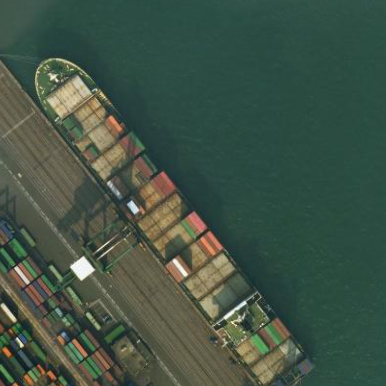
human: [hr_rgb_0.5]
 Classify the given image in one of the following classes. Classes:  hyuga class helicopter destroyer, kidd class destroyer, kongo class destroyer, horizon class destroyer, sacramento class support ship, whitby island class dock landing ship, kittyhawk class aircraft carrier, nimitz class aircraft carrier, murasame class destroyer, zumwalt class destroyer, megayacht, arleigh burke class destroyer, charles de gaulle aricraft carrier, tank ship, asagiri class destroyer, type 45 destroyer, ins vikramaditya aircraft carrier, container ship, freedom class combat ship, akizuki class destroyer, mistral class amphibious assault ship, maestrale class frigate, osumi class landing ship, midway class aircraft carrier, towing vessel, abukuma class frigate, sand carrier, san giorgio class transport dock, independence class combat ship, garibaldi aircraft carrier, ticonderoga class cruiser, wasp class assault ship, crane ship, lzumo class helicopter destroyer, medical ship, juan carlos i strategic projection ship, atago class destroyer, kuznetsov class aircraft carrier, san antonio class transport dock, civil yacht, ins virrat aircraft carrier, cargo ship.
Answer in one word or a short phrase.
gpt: Container ship